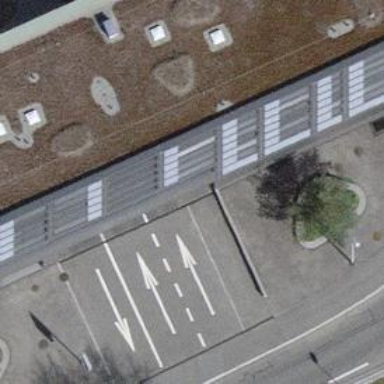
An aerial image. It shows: Parking entrance.